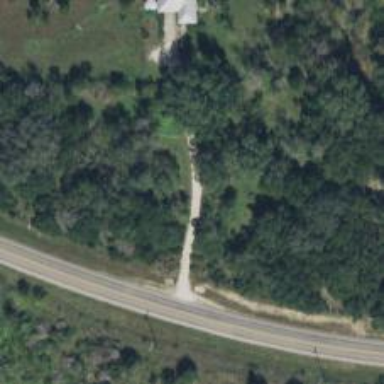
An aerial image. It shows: Driveway leading to service road.